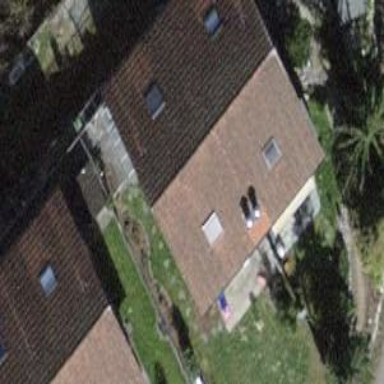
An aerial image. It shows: Residential building with tile roof.